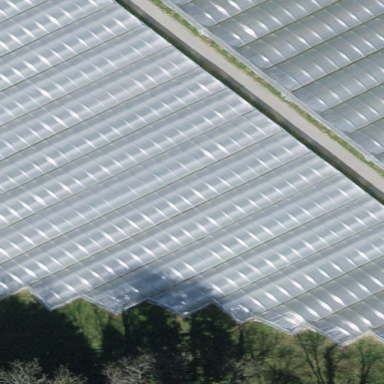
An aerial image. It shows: Area dedicated to greenhouse horticulture.